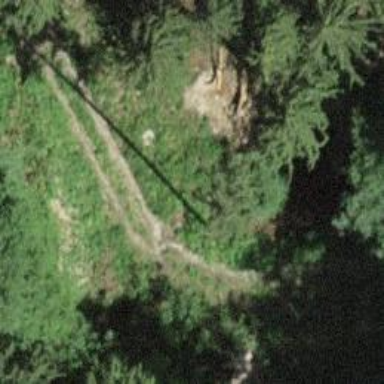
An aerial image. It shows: Culvert tunnel.